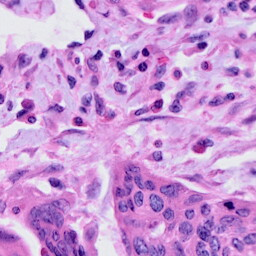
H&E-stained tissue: Cervix